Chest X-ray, PA view. Patient: 31 years old, sex F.
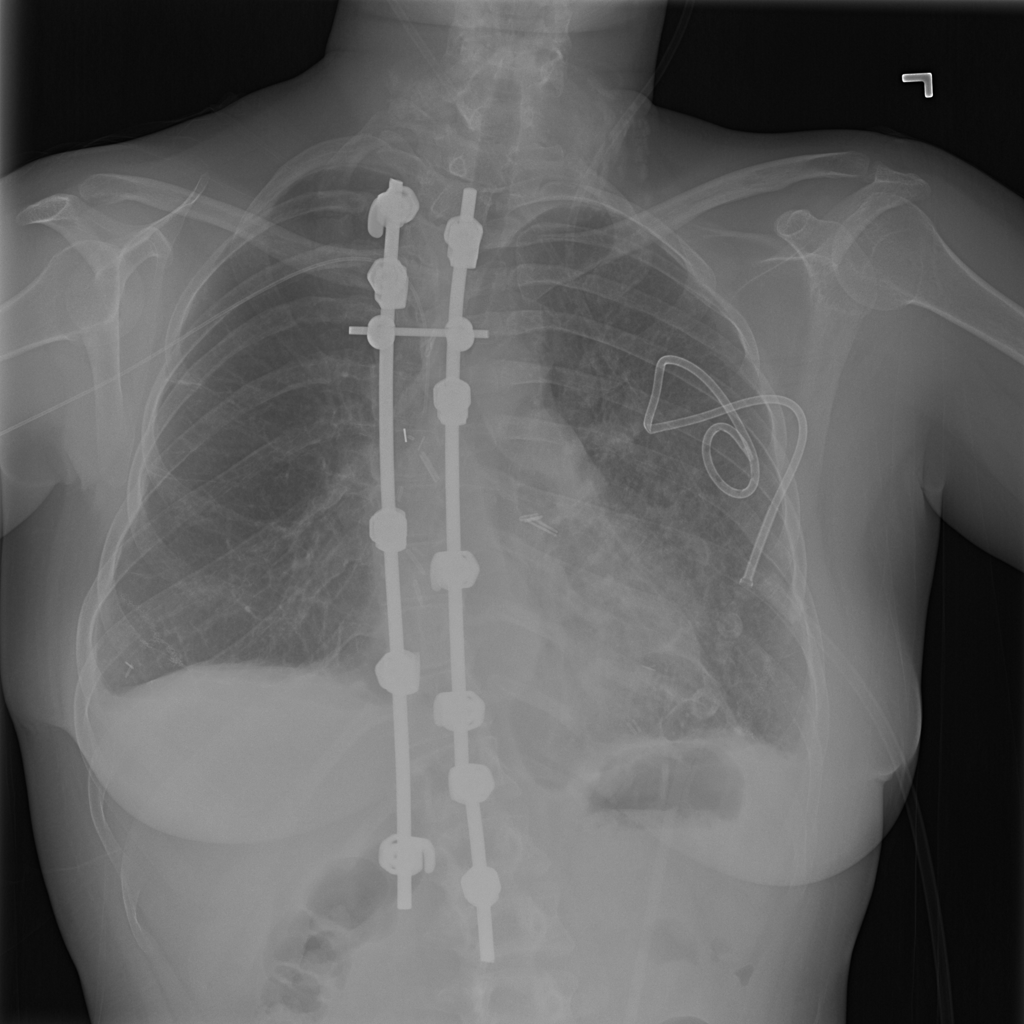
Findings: Effusion, Infiltration